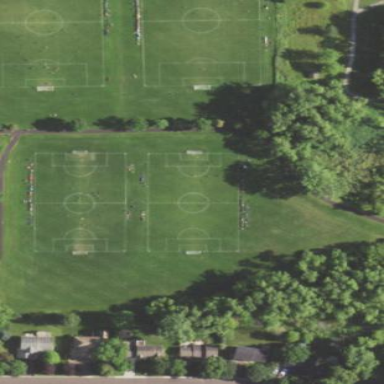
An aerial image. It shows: Soccer pitch for leisureland activities.